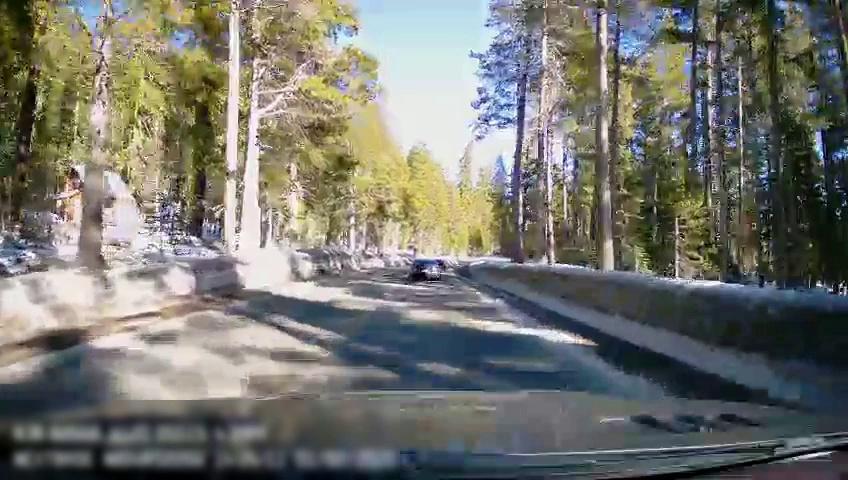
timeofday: Day
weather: Snowy
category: Drivable Space
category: Vehicles | Car